Field crop: tomato
Growth stage: 1
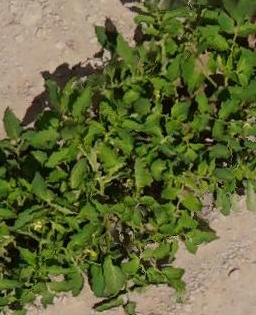
Species: tomato